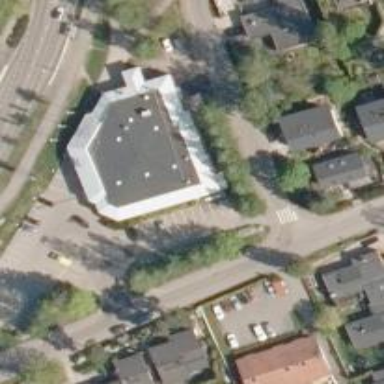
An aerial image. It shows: Supermarket.